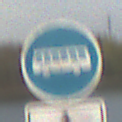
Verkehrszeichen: Busssonderstreifen
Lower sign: EinspurigeFahrzeugeFrei3
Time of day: SunriseSunset
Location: Outdoor (Urban)
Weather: PartlyCloudy
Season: NotSpecified
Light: Natural